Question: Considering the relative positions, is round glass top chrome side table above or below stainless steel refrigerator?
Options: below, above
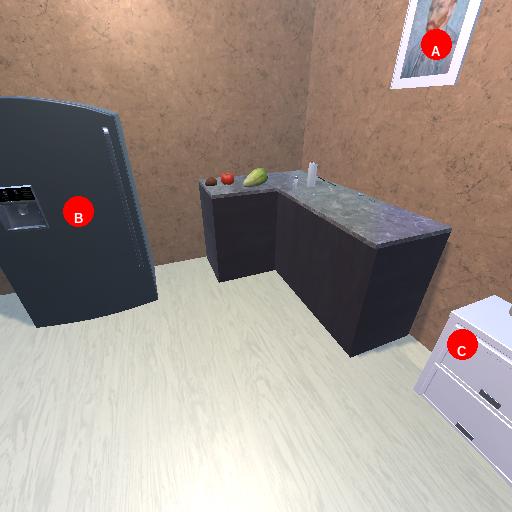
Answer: below